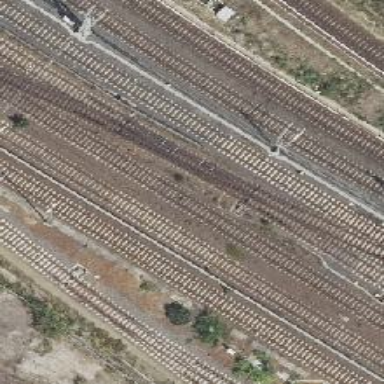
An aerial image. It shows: Railway crossing.